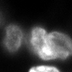
Tissue sample: colon
Magnification: 2.5x
Cell type: B cells
Senescence state: normal